Question: <URL>
I'm new to iOS development and I'm trying to learn on my own...I need some assistance
Firstly, I'm getting an error when switching to the "Safety Culture Master View"...

> 2012-06-07 11:50:54.720 SafetyCulture[1777:fb03] *** Terminating app
due to uncaught exception 'NSInternalInconsistencyException', reason:
'+entityForName: could not locate an NSManagedObjectModel for entity
name 'Event''
I don't know how to resolve this...
Secondly, I want to create a record via a two-step process...and on the "question..." VC, I want the user to answer about 20 questions--but they'll all be formatted the same way, so I don't need additional xibs, do I? So when it gets to the last question, I want the "next" button to say "finish" or "save"...should be simple?
I'm eager to get on my feet with Xcode...if you need additional information, please let me know and I'll do my best!
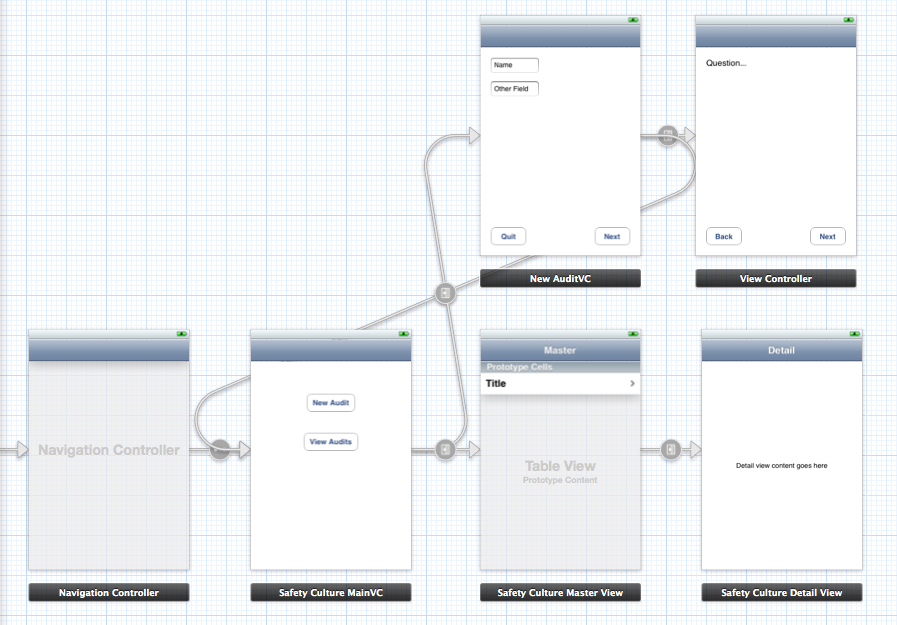
Answer: I tracked down the code which was throwing the exception:
'''
NSEntityDescription *entity = [NSEntityDescription entityForName:@"Event" inManagedObjectContext:self.managedObjectContext];
'''
in your method '- (NSFetchedResultsController *)fetchedResultsController', a custom setter for the property of the same name, which initializes one if not present. The real problem is that 'self.managedObjectContext' is currently nil. Nowhere in your code is the master view controller assigned the managedObjectContext.
The easiest way to do this is to grab it from the AppDelegate, in this manner
'''
#import "safetyCultureAppDelegate.h" //this needs to be at the top to make sure the compiler knows what you're on about.
...
self.managedObjectContext = [(safetyCultureAppDelegate *)[[UIApplication sharedApplication] delegate] managedObjectContext]; //put this in the viewDidLoad, or wherever you can set it when the Master VC is created.
'''
This was pretty easy to solve using breakpoints, which I urge you to learn how to use as they are incredibly useful with reproducible bugs like these.
As for your second question, there are a million ways to skin this cat. There's nothing wrong with creating a bunch of scenes and having push segues between them, and give them a shared "question class". It would look pretty nice and there wouldn't be much code involved. Performance won't be an issue.
That said, if you want to do it programmatically, use an NSArray of NSDictionaries, with each dict holding a question and possible answers, and program the controller to load them from the array when hitting back or forward, remembering to save. If the questions are static, I really urge you to use the Storyboard approach, though. Far less fiddly.
Breakpoints and segues are all well and good, but right now I urge you to make a coffee, get some biscuits and read the <URL> cover to cover. You'll find Apple's documentation highly accessible.
If you're really new to this, follow <URL> It worked for me.